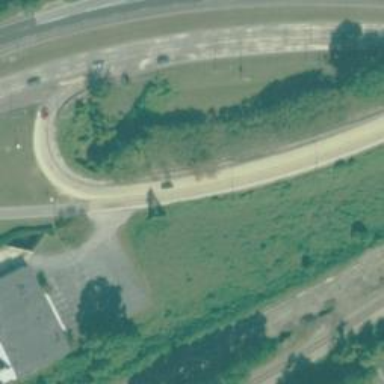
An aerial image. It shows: Primary link road with asphalt surface.